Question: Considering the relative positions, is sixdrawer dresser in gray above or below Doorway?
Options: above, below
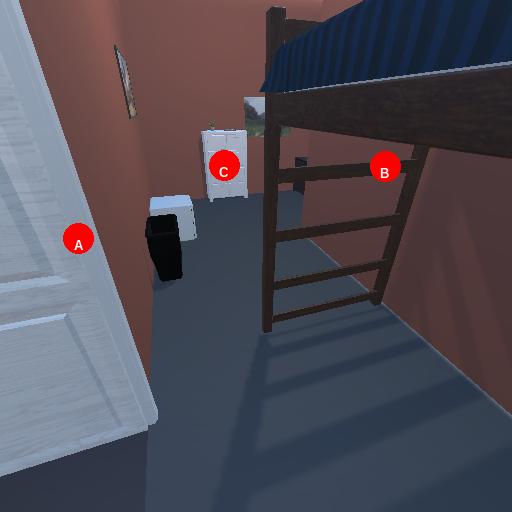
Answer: above